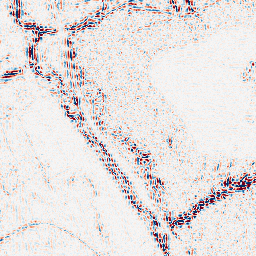
Category: wavelet
Decomposition family: wavelet_dwt
Decomposition parameters: wavelet: coif2
level: 2
Upsampling method: bicubic
Upsampling parameters: scale: 2
Upsampling scale: 2